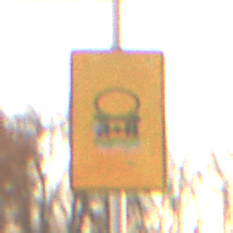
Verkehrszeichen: FahrzeugeMitWassergefaehrdenderLadungOhnePfeilsymbol
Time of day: SunriseSunset
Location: Outdoor (Nature)
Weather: PartlyCloudy
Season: NotSpecified
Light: Natural